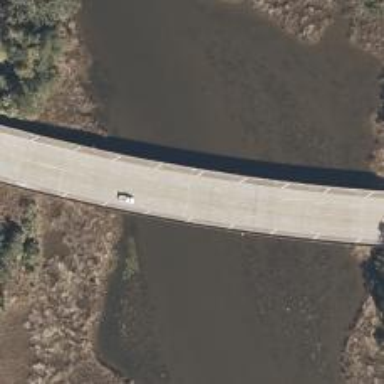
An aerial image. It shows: Tertiary road passing over bridge.